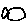
Label: fish